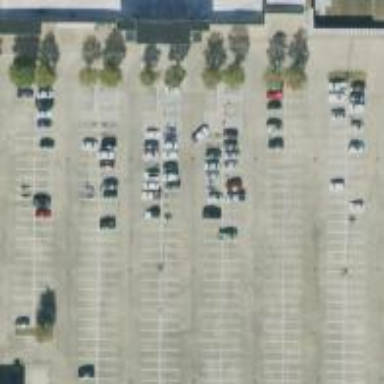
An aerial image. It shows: Parking space is available.